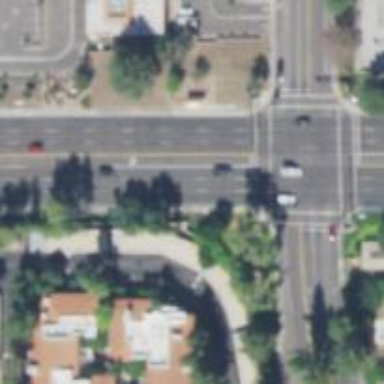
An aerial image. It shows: Solid stop line on the road marking.